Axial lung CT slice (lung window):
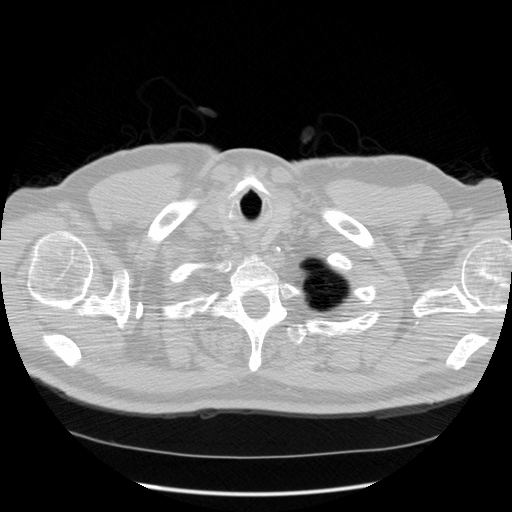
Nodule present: no